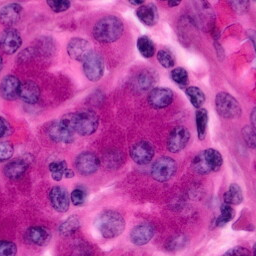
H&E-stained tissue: Pancreatic